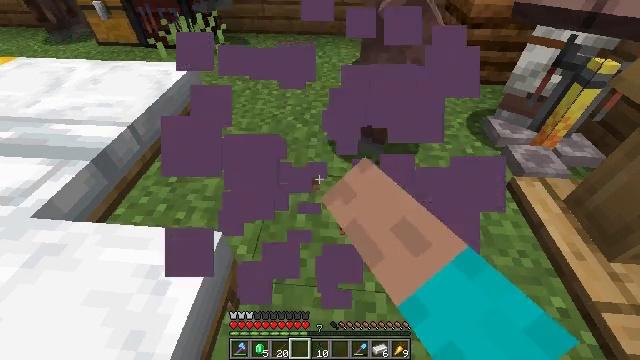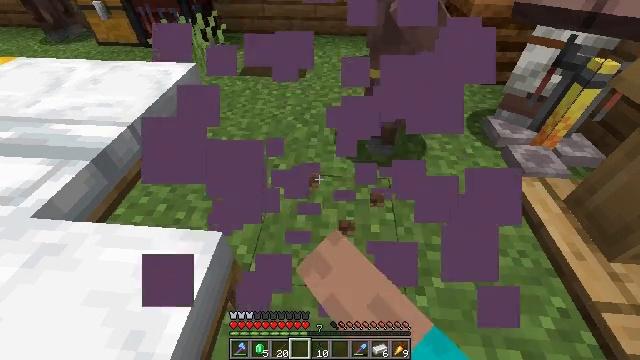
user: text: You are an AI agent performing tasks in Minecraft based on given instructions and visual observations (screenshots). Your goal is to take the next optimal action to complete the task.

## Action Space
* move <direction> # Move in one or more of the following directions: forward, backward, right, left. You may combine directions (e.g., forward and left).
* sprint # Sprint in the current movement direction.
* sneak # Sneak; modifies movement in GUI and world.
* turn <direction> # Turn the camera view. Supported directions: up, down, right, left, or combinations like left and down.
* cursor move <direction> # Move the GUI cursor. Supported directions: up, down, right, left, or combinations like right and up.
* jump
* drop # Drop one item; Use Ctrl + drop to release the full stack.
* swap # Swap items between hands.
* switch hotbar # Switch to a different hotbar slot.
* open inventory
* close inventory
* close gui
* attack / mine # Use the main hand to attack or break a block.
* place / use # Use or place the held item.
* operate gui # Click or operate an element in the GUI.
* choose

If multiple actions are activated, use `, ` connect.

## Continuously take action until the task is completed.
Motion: motion action
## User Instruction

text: Attack the shulker box to pick it up.
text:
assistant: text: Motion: attack / mine
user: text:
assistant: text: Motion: attack / mine